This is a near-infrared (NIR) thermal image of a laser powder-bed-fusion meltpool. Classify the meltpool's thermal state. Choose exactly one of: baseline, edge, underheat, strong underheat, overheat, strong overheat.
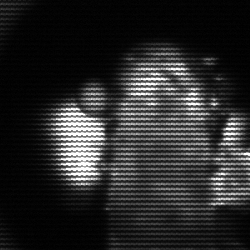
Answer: strong underheat